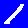
Digit: 1